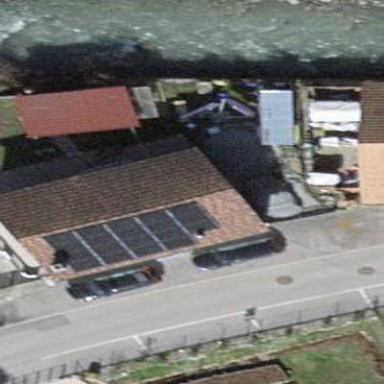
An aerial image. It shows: Detached building with gabled roof oriented along its length.